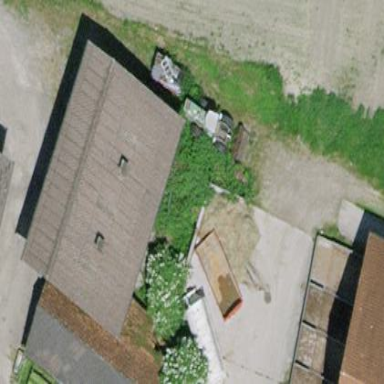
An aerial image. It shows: Farm auxiliary building.